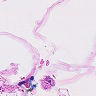
Metastatic tissue present: no